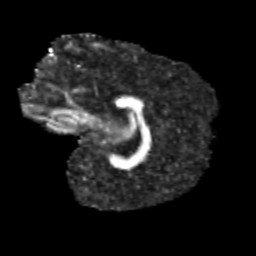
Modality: FA
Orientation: sagittal
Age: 12
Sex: male
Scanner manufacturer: siemens
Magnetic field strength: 3 T
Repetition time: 3.8 s
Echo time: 0.07 s